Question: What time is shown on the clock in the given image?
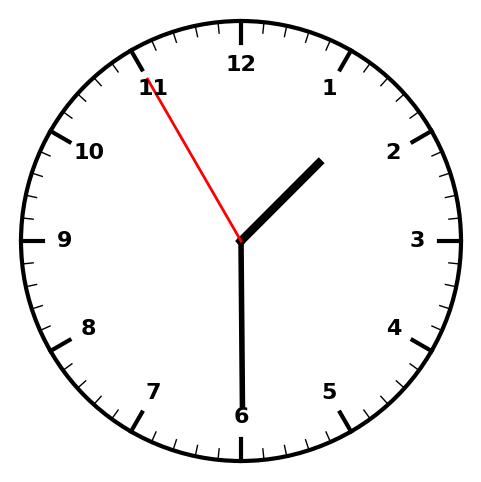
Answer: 01:29:55